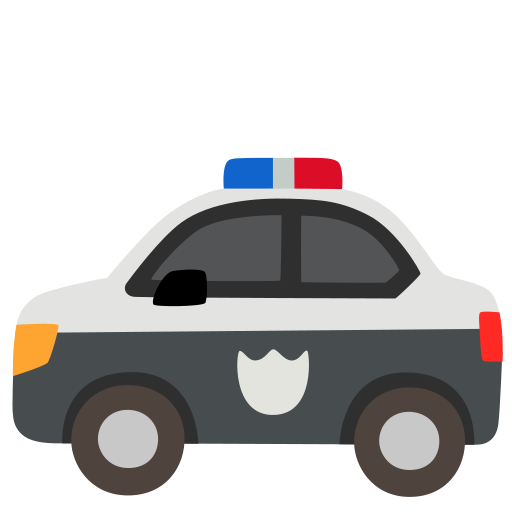
Emoji: 🚓